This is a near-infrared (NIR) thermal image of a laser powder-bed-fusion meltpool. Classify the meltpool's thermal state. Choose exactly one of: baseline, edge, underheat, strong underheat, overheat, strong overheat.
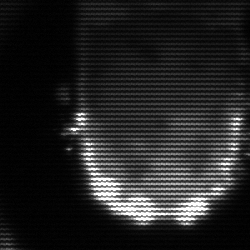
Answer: baseline